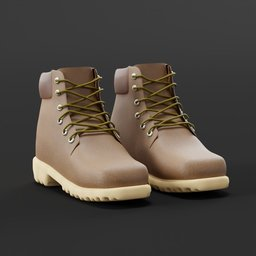
Label: people